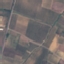
Land use / land cover class: PermanentCrop